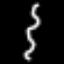
Label: squiggle